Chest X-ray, PA view. Patient: 62 years old, sex M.
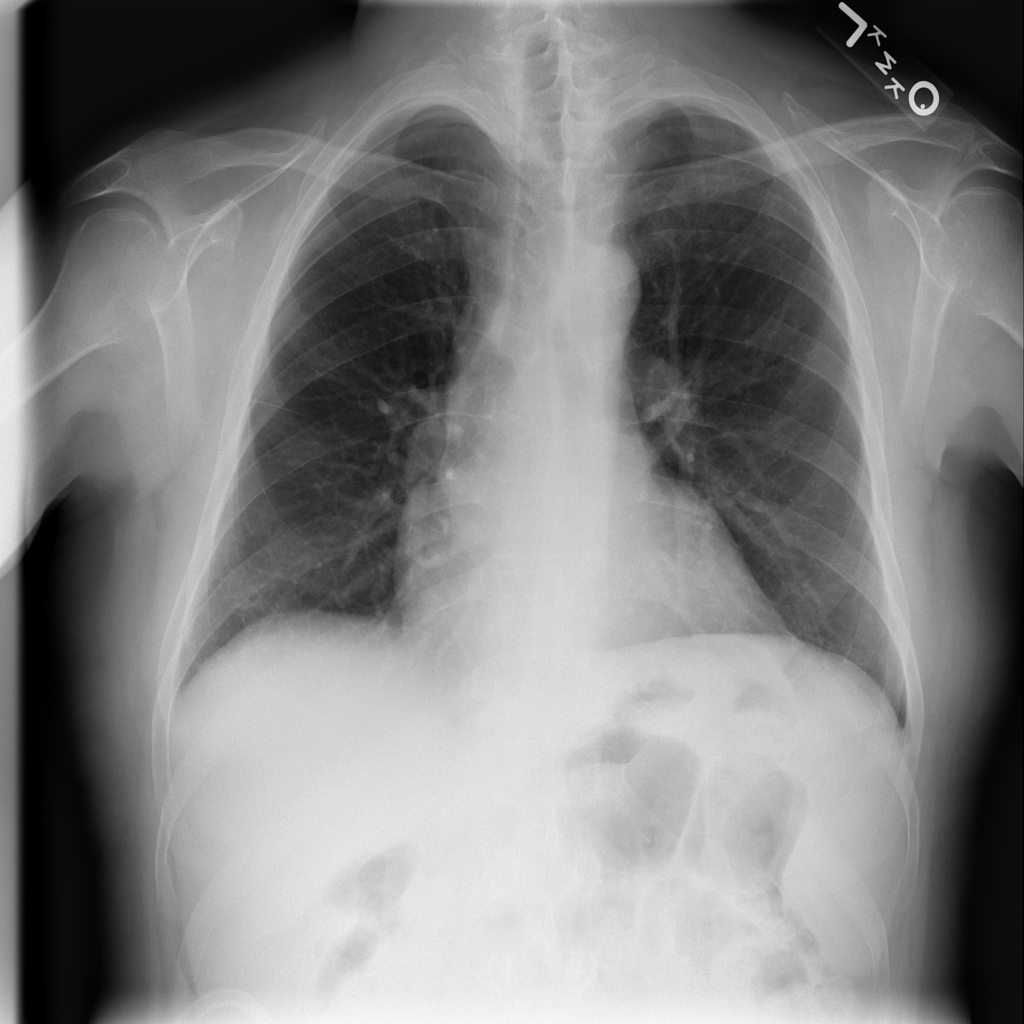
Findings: No Finding